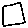
Label: square